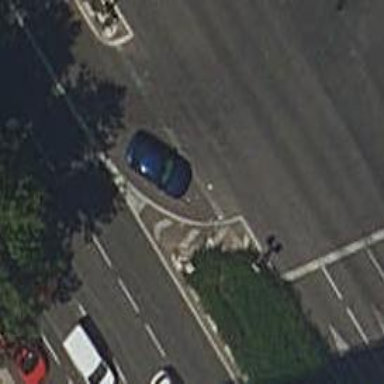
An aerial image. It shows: Road with traffic signals.